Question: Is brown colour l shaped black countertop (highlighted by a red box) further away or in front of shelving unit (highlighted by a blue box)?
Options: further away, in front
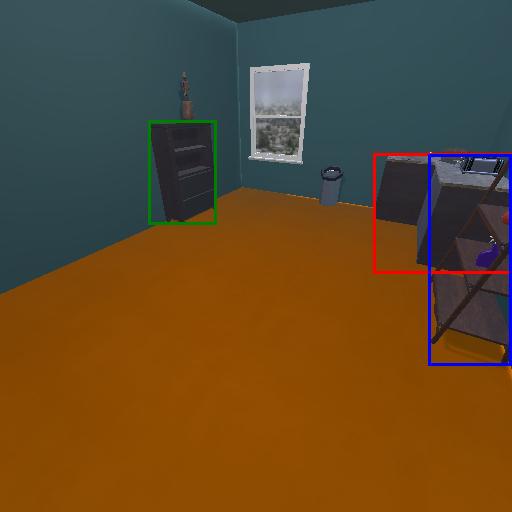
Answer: further away